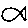
Label: fish